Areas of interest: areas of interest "Yonghui Logistics"
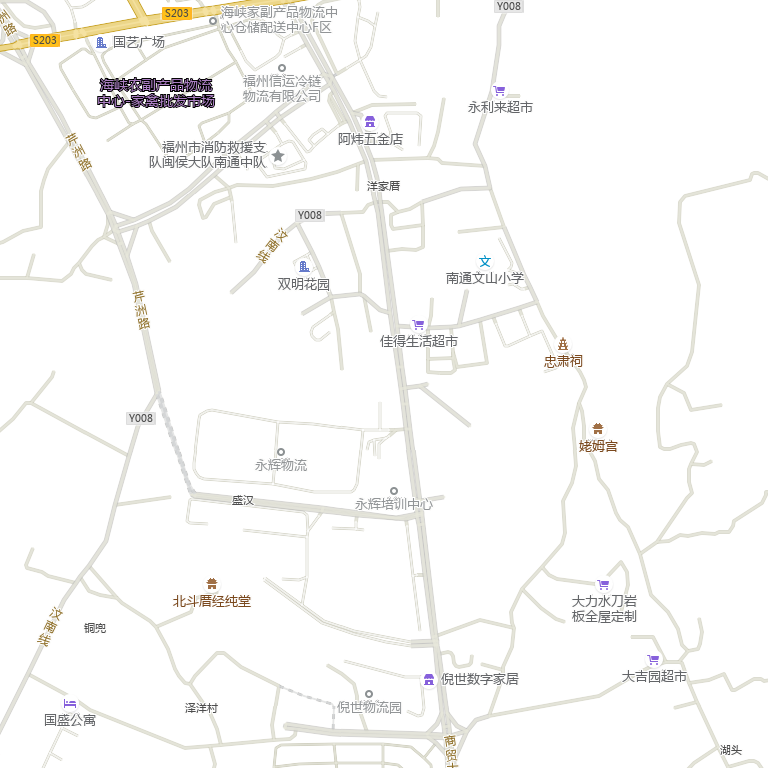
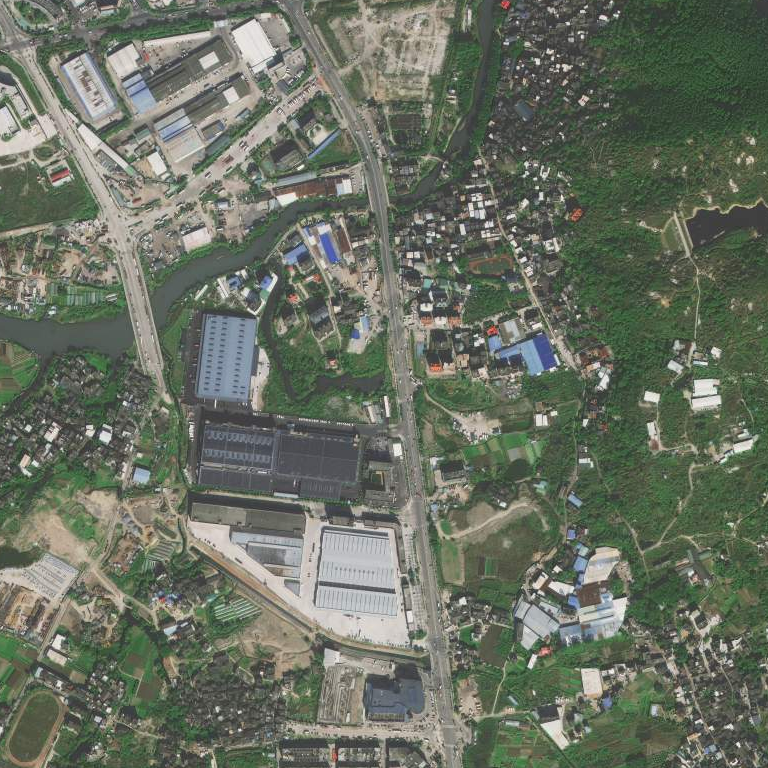